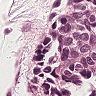
Metastatic tissue present: yes